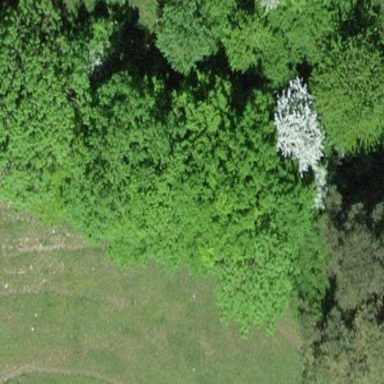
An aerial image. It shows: Mixed forest with variety of leaf types and cycles.